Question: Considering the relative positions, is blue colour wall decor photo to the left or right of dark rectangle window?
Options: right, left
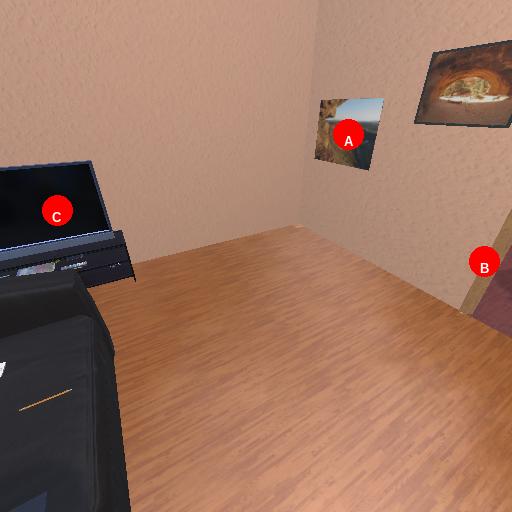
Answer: right